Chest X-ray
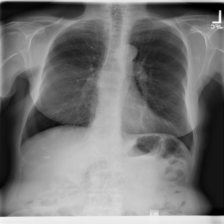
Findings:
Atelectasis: negative
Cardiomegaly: negative
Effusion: negative
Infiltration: negative
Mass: negative
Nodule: negative
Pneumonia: negative
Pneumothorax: negative
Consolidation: negative
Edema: negative
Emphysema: negative
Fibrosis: negative
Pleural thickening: negative
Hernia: negative